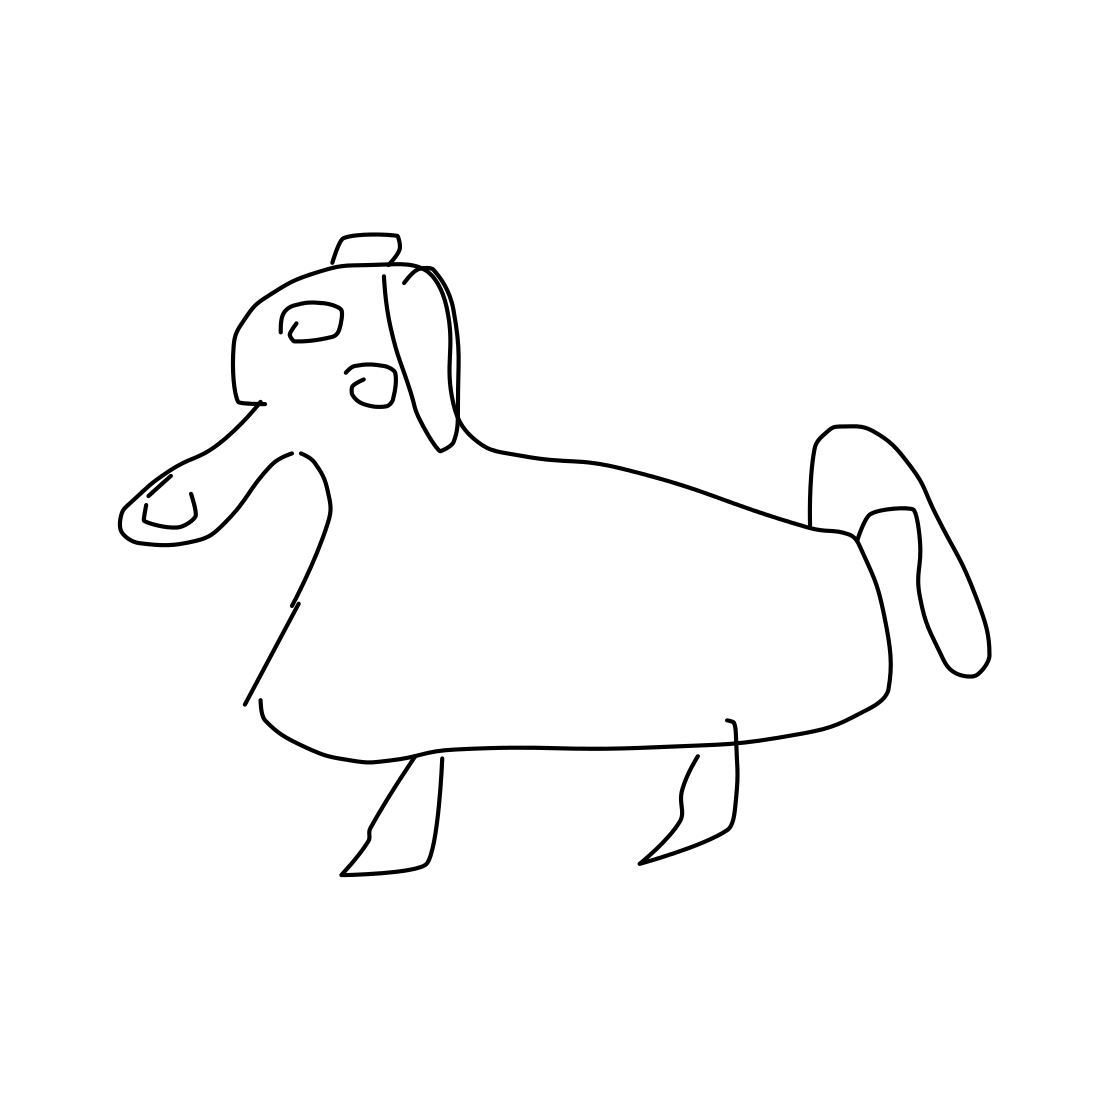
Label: dog